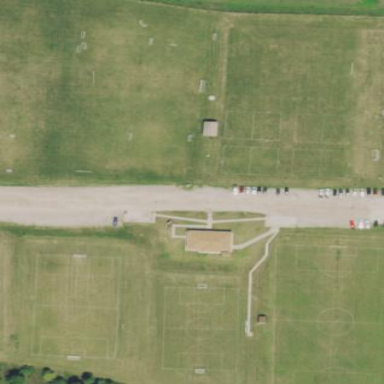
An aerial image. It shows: Soccer pitch designated for leisure and sports activities.